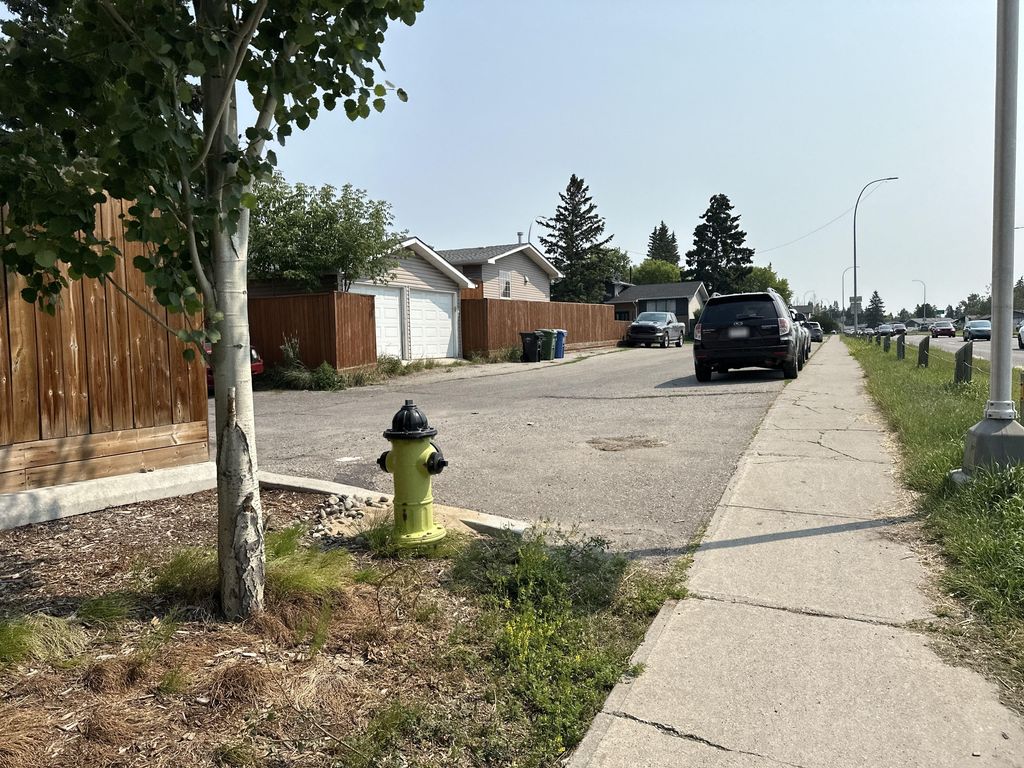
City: calgary